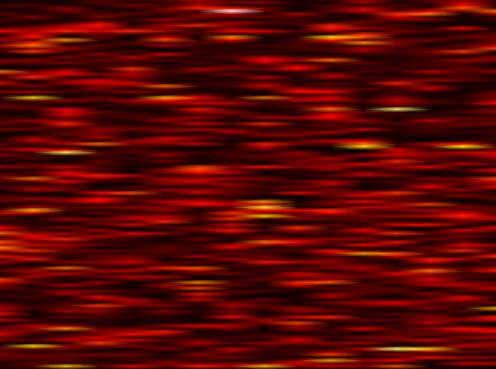
Label: UFMC